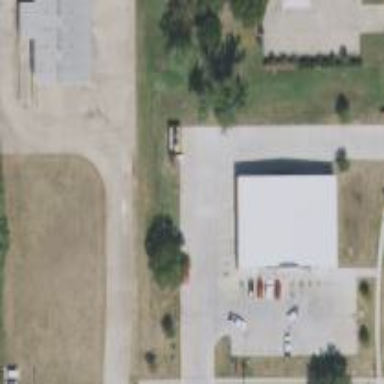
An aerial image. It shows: Variety store located in building.